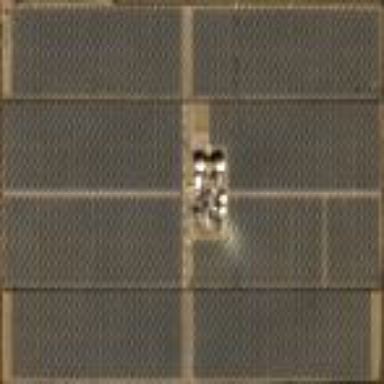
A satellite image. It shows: Solar power plant.